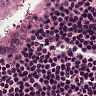
Metastatic tissue present: yes